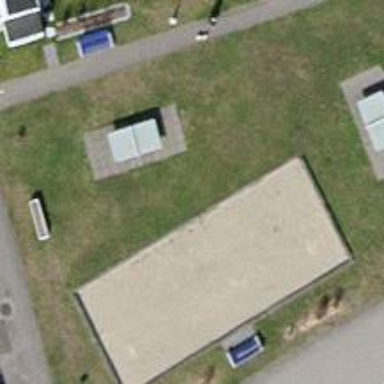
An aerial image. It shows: Pitch for leisure activities.